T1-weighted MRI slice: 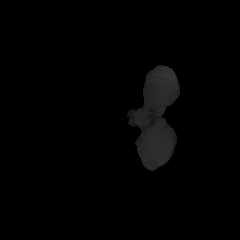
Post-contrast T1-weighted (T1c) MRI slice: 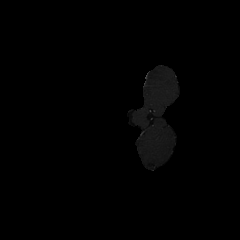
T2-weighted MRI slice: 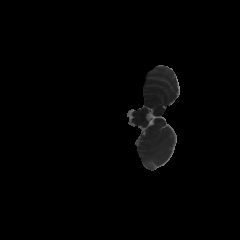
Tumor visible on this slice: no